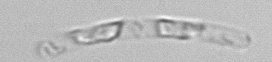
Label: Guinardia_striata